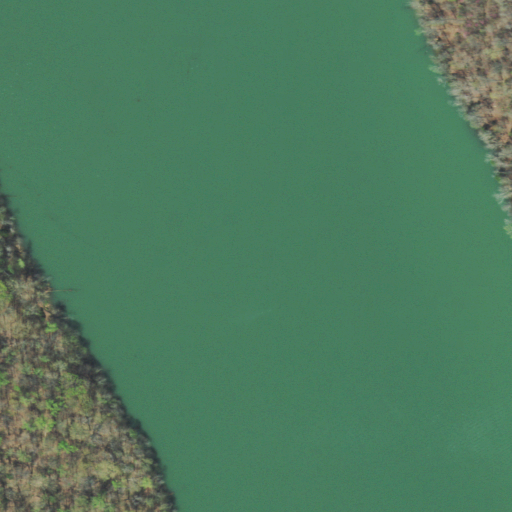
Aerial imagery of bar in Tennessee named Hops Shoals containing open water, deciduous forest, and grassland